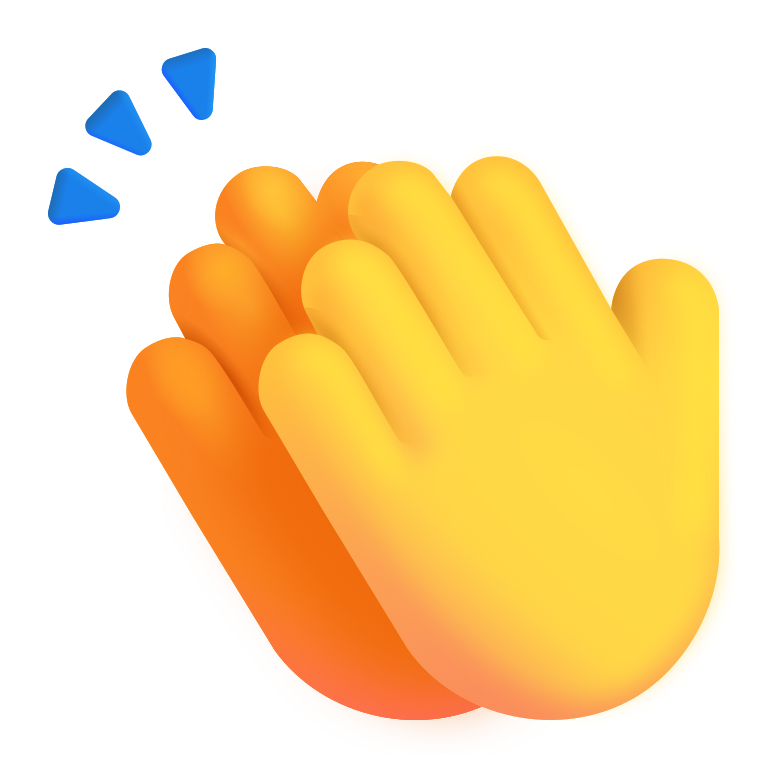
clapping hands color default